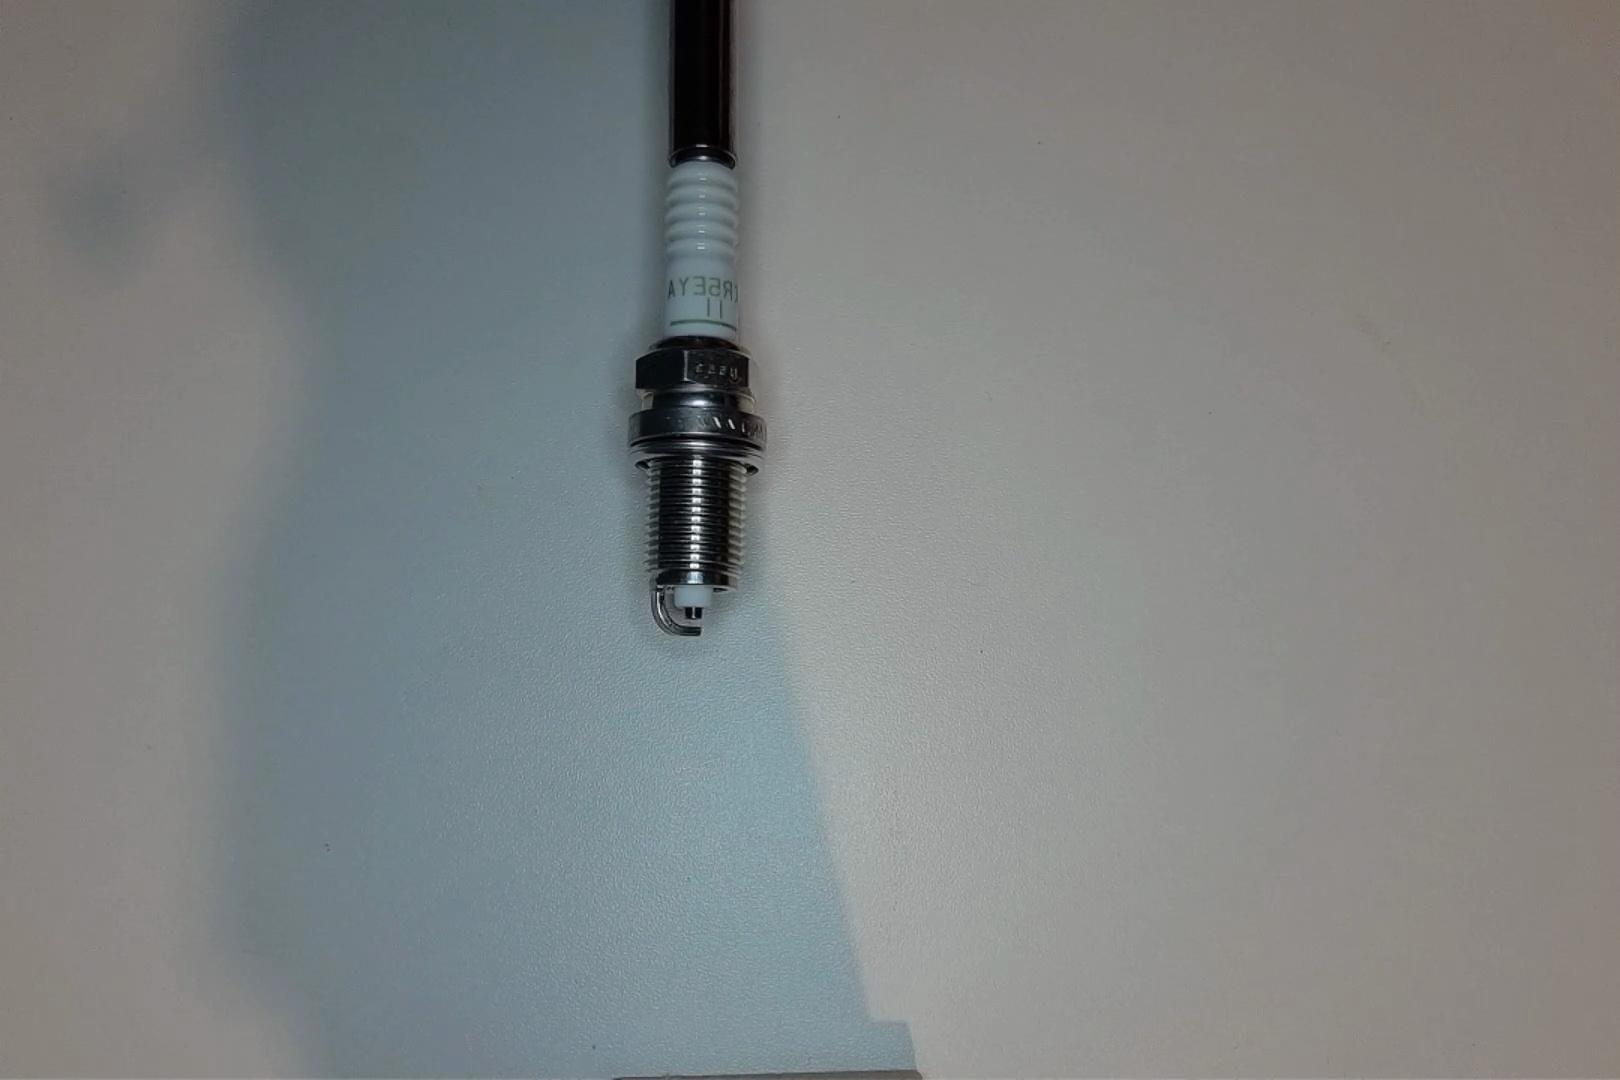
Label: no anomaly